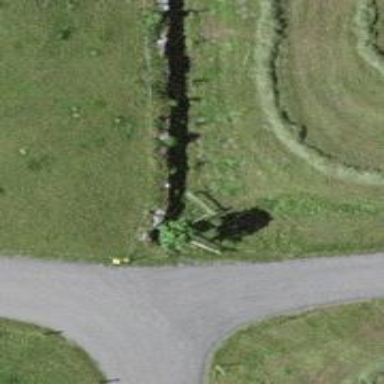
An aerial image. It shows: Wall made of dry stone.